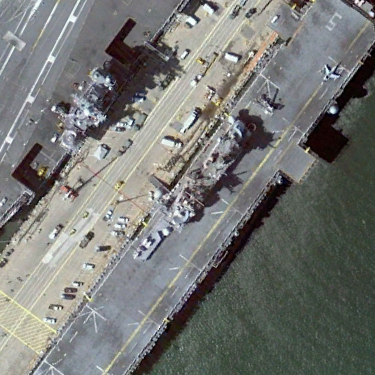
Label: assault